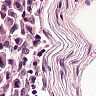
Metastatic tissue present: yes